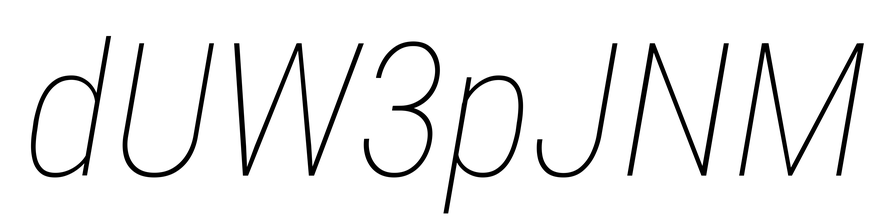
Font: Roboto-Italic_Condensed_Thin_Italic